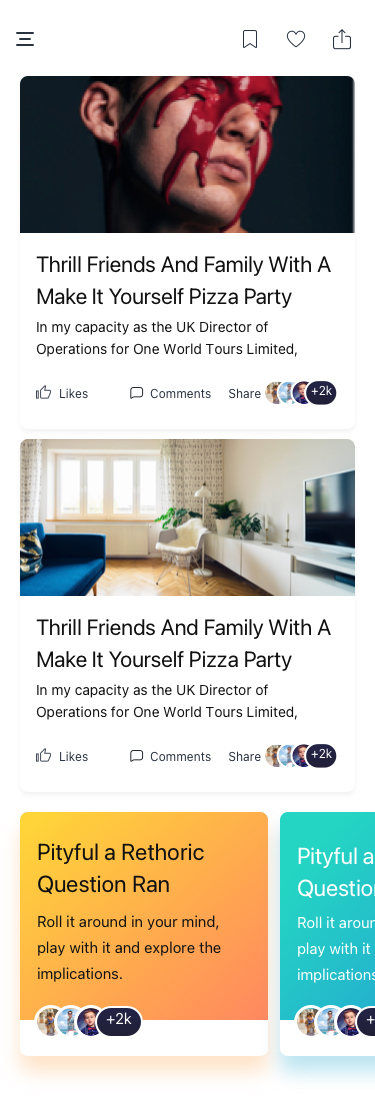
Text in this UI design:
+2k
Share
Comments
Likes
In my capacity as the UK Director of Operations for One World Tours Limited,
Thrill Friends And Family With A Make It Yourself Pizza Party
+2k
Share
Comments
Likes
In my capacity as the UK Director of Operations for One World Tours Limited,
Thrill Friends And Family With A Make It Yourself Pizza Party
+2k
Roll it around in your mind, play with it and explore the implications.
Pityful a Rethoric Question Ran
+2k
Roll it around in your mind, play with it and explore the implications.
Pityful a Rethoric Question Ran